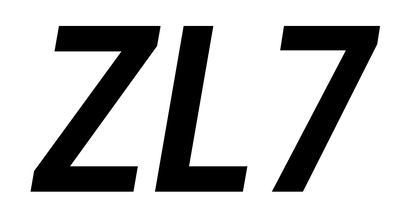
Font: Roboto-Italic_Condensed_SemiBold_Italic